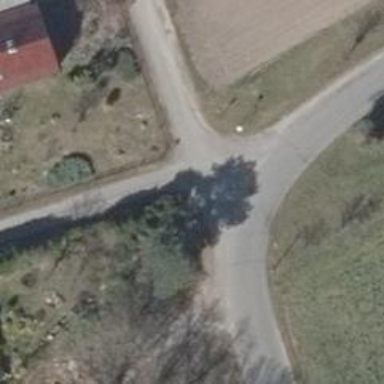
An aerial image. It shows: Emergency access point on the road.